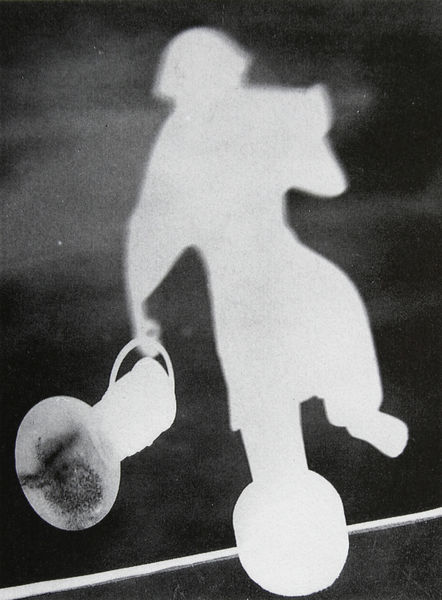
Titel: Figur
Künstler: Georgij Simin
Standort: Köln
Institution: Galerie Alex Lachmann
Schlagwörter: dunkel, fuß, schatten, weiß, bewegung, grau, hell, licht, schwarz, ball, tanz, mensch, figur, henkel, kanne, taille, linien, silhouette, rad, bauch, gestalt, foto, fotografie, photographie, gefäß, linie, seil, schwarzweiß, zirkus, photo, negativ, balance, experiment